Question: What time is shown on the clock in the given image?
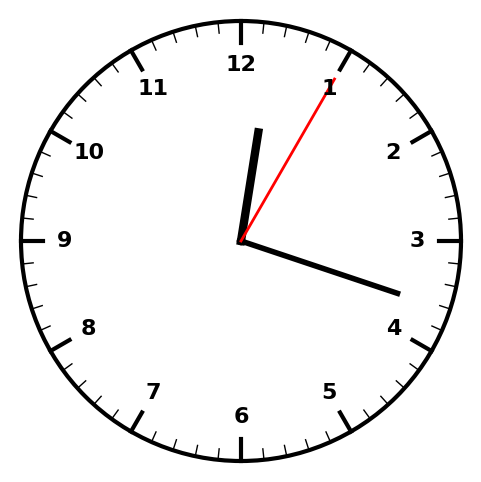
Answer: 12:18:05